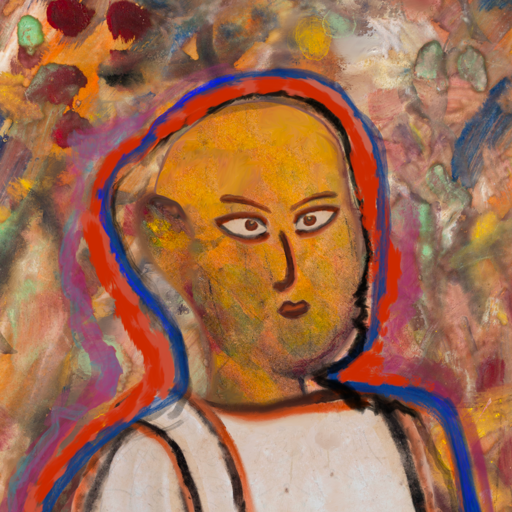
Background: Mother_And_Son_Mother, Head And Neck Side: Gypsy_Mother, Face Side: Roy_Bahadur, Bust: Roy_Bahadur, Hair Side: Experience, Head Accessory: Blank, Second Necklace: Blank, Necklace: Blank, Baby: Blank